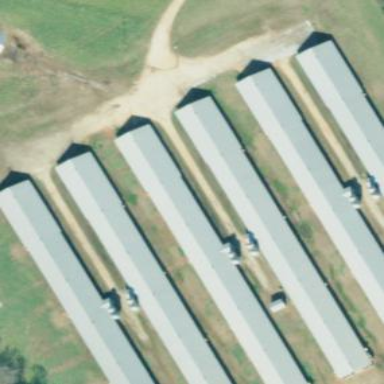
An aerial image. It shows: Poultry house.